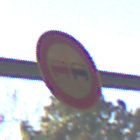
Verkehrszeichen: Ueberholverbot
Umgebung: Outdoor, Nature
Tageszeit: SunriseSunset
Wetter: PartlyCloudy
Licht: Natural
Jahreszeit: NotSpecified
Kontrast: HighContrast